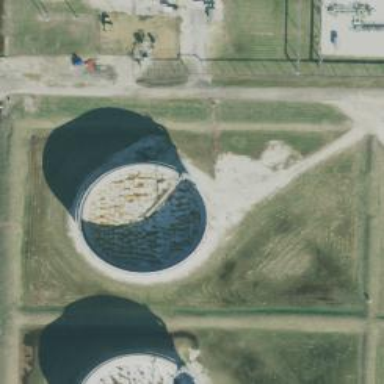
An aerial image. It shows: Storage tank building.